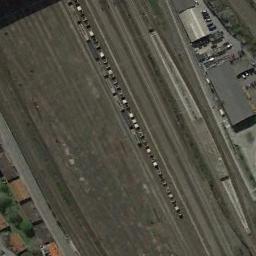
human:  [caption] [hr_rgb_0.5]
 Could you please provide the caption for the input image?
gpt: These railways are flanked by some buildings .

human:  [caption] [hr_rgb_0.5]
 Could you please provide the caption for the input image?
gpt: There are several buildings beside the railway .

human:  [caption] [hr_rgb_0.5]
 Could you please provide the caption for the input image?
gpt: The railway is on the bare land next to some houses .

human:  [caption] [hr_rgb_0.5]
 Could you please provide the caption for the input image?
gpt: There are many trees in the middle of the two railways .

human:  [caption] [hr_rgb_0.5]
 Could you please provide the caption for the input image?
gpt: There are some buildings beside the railway .